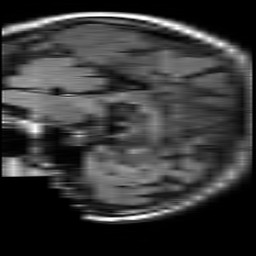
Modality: FLAIR
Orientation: sagittal
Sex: female
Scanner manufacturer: philips
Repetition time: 11 s
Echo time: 0.125 s